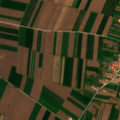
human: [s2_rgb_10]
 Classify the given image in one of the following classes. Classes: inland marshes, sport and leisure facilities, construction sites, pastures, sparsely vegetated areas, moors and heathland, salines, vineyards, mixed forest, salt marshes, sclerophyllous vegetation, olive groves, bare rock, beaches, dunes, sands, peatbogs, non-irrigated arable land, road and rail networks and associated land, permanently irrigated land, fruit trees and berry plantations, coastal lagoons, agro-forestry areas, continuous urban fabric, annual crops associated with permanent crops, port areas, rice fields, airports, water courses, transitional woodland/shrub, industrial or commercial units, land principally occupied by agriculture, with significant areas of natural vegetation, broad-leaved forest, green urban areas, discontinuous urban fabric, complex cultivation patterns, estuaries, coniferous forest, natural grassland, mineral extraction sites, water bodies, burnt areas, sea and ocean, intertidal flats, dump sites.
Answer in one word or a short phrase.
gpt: discontinuous urban fabric, non-irrigated arable land, land principally occupied by agriculture, with significant areas of natural vegetation